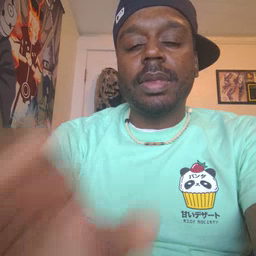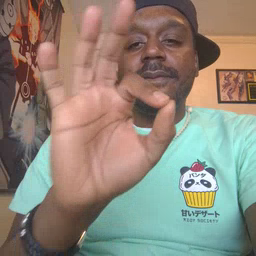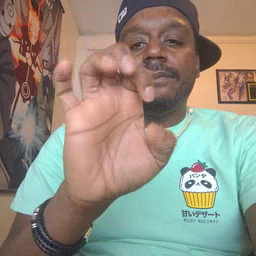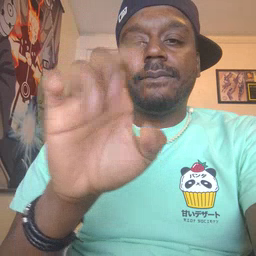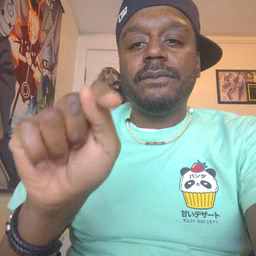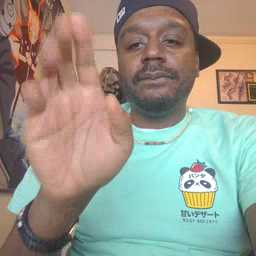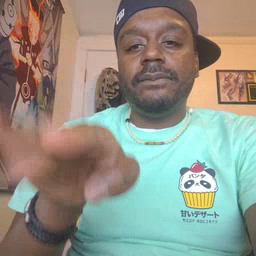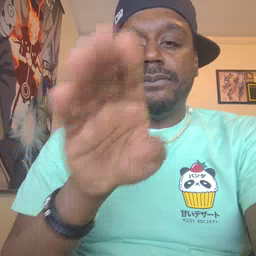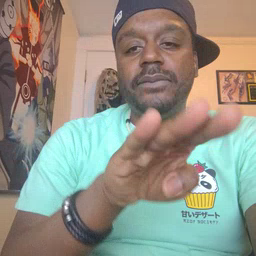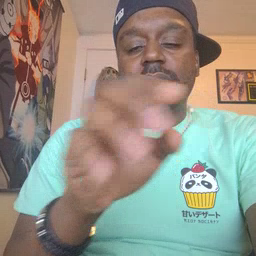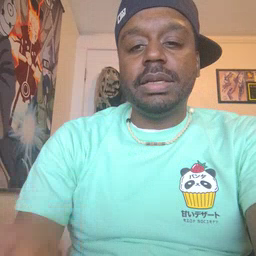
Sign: feet